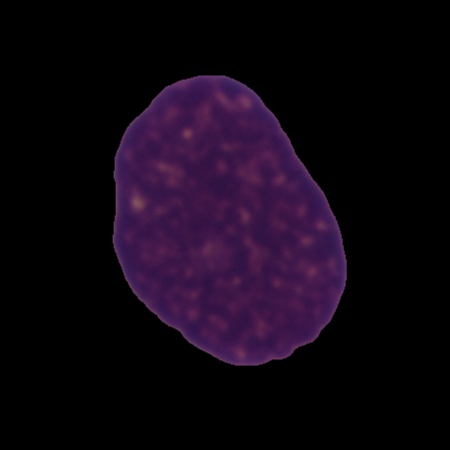
Label: cancer